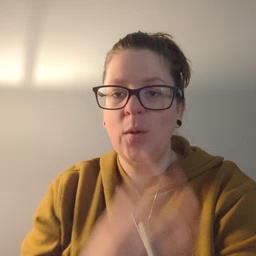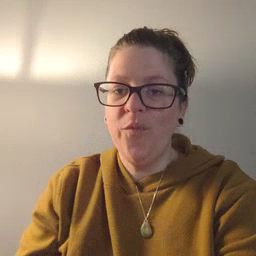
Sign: wolf